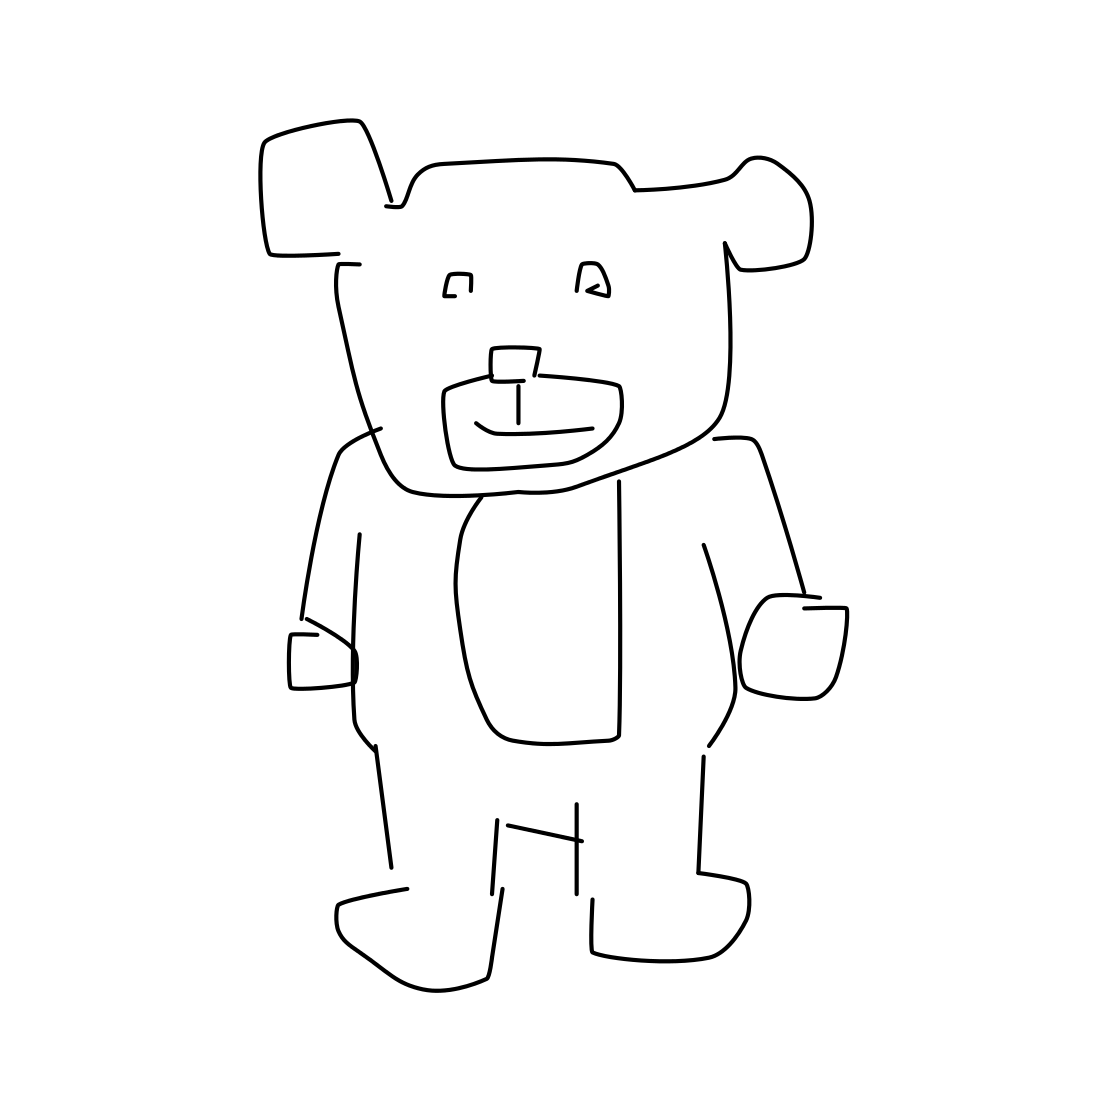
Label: teddy-bear